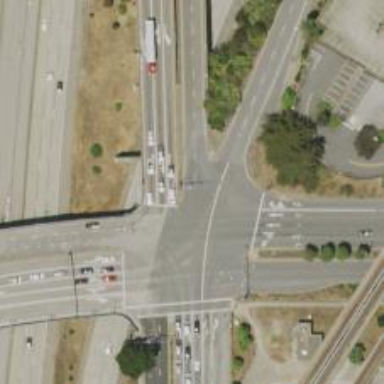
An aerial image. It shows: Trunk link highway.